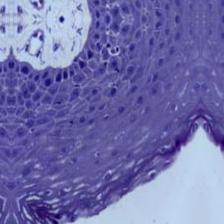
Diagnosis: Normal